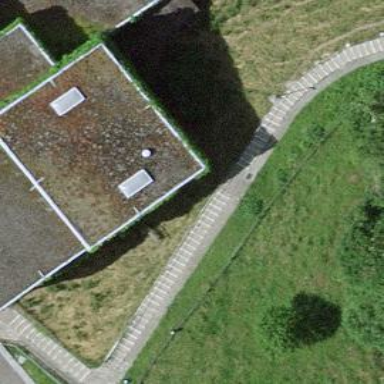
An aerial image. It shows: Concrete steps with sett surface ramp.